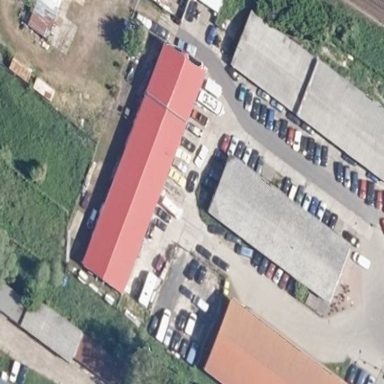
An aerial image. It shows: Commercial building.